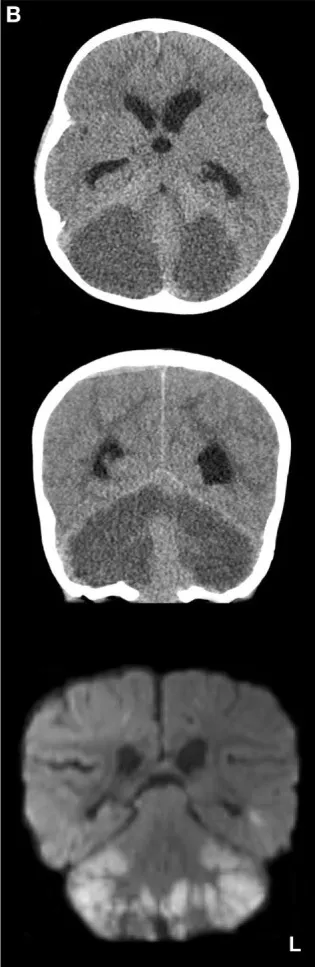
Imaging studies depicting cerebellar edema and restricted water diffusion after accidental opioid overdose in two infants. Panel , case 2. Top row: axial computed tomography (CT) images show severe, bilateral cerebellar hypoattenuation, with ventral displacement of the cerebellar vermis and compression of the fourth ventricles. Middle row: coronal CT images demonstrate bilateral cerebellar hypoattenuation and upward displacement of the tectal plate. Bottom row: coronal magnetic resonance diffusion-weighted imaging (DWI) depicts bilateral, symmetric cerebellar diffusion restriction [note: DWI images on panel (B) are postoperative.
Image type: radiology (ct)